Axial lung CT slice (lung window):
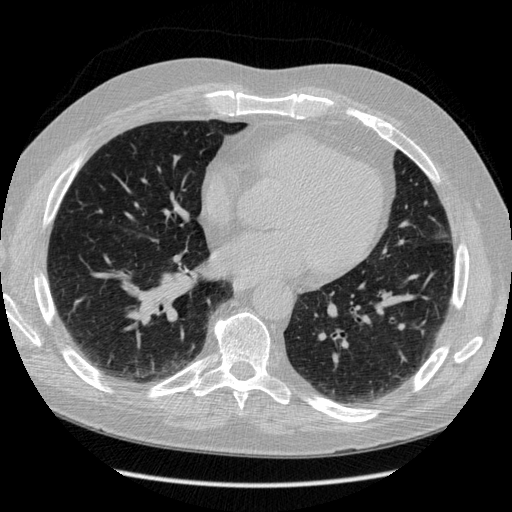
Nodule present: no